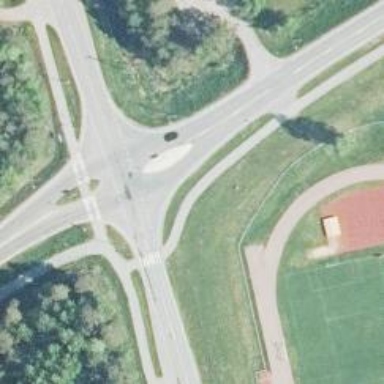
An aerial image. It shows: Asphalt cycleway.